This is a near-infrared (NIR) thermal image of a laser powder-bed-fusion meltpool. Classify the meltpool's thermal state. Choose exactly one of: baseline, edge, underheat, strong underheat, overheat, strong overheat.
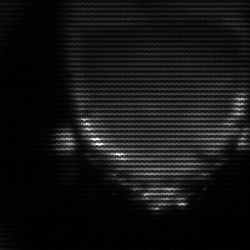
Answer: edge